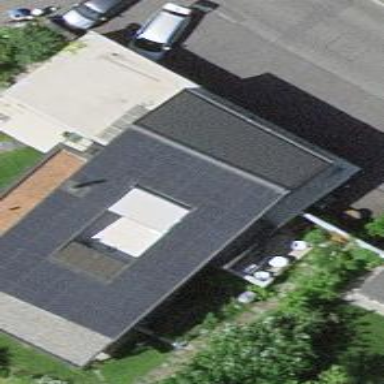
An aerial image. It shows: Garage building.